Question: I need delete a record from a DataTable, but I need a confirmation with SweetAlert, how to made this? thanks
My code:
'''
$(document).on("click", ".btn-delete", function(e){
e.preventDefault();
url = $(this).attr("href");
$.ajax({
url: url,
type: "POST",
success: function(resp){
window.location.href = base_url + resp;
}
});
});
'''
This is my record in a DataTable, and the button btn-delete:

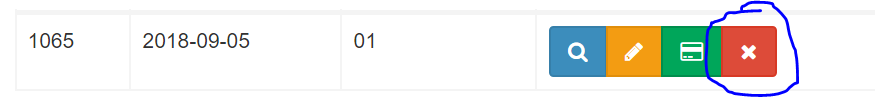
Answer: I found the solution:
'''
$(document).on("click", ".btn-delete", function(e){
e.preventDefault();
url = $(this).attr("href");
swal({
title:"Do you want delete this item?",
type: "warning",
showCancelButton: true,
confirmButtonClass: 'btn btn-success',
cancelButtonClass: 'btn btn-danger',
buttonsStyling: false,
confirmButtonText: "Delete",
cancelButtonText: "Cancel",
closeOnConfirm: false,
showLoaderOnConfirm: true,
},
function(isConfirm){
if(isConfirm){
$.ajax({
url: url,
type: "POST",
success: function(resp){
window.location.href = base_url + resp;
}
});
}
return false;
});
});
'''